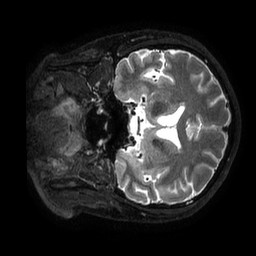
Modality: T2w
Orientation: coronal
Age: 44
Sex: male
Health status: ill
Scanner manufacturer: philips
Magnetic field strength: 3 T
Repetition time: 3.5 s
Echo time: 0.3 s